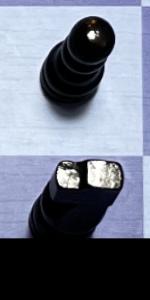
Label: Knight_Black